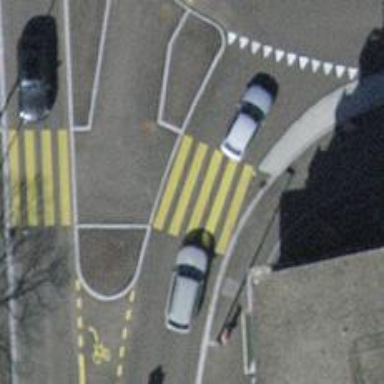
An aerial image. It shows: Marked zebra crossing on the road.